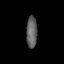
Tissue: prostate
Cell type: Fibroblasts
Senescence score: 0.7682
Nuclear area (px): 335
Mean DAPI intensity: 96.331